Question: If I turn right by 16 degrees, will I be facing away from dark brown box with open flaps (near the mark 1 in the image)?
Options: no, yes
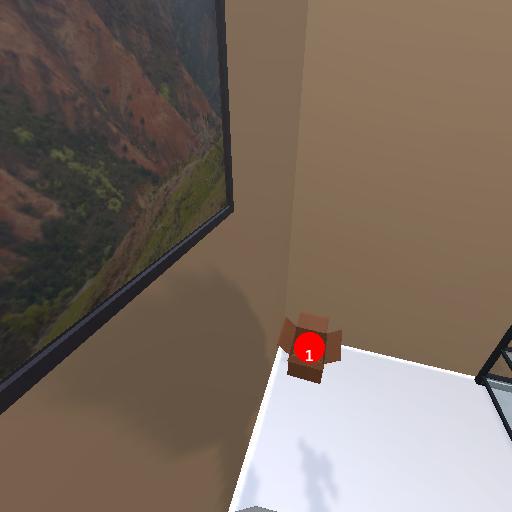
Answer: no